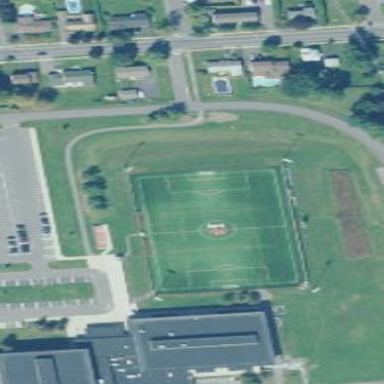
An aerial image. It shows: Soccer pitch for leisureland activities.